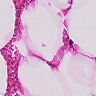
Metastatic tissue present: no